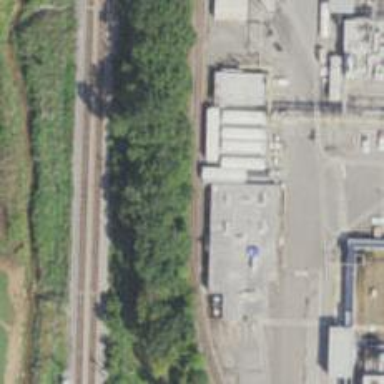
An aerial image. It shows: Rail spur service.